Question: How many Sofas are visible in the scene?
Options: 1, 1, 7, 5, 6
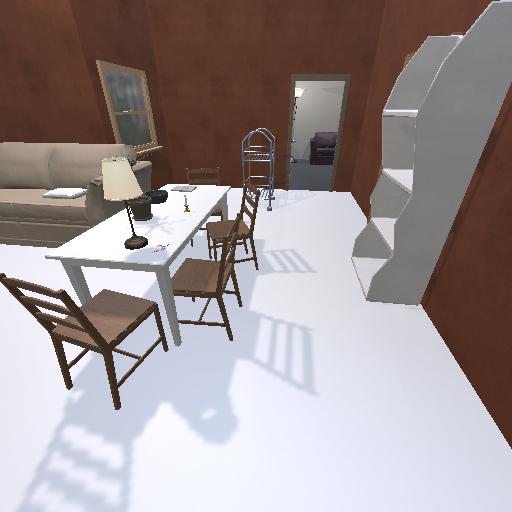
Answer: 1